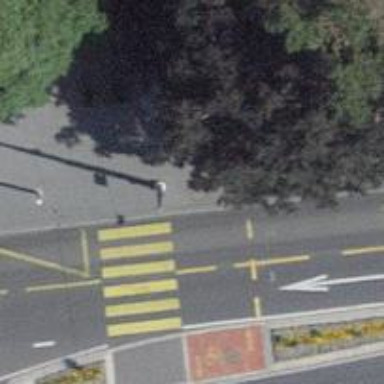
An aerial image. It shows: Kerb barrier.